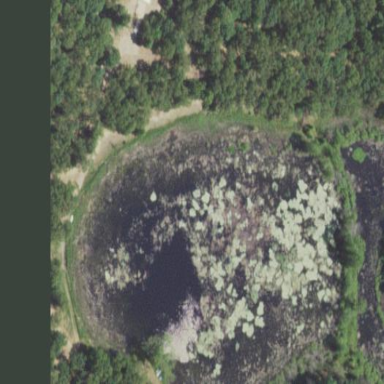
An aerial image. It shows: Serene pond surrounded by nature.